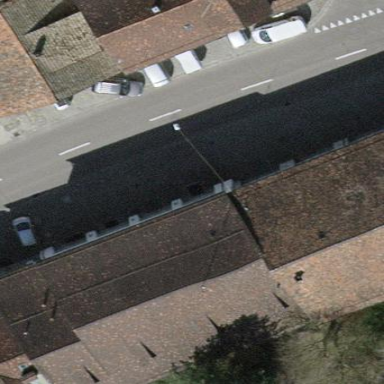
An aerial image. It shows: Historic building.